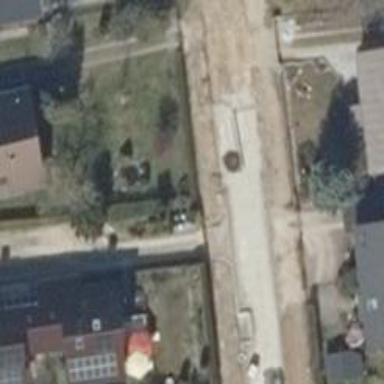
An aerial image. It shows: Driveway leading to service road.